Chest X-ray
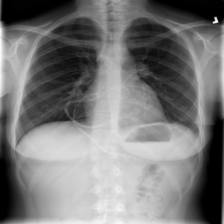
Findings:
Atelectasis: negative
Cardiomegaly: negative
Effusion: negative
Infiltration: positive
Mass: negative
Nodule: negative
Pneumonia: negative
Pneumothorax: negative
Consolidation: negative
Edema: negative
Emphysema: negative
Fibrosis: negative
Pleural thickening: negative
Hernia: negative